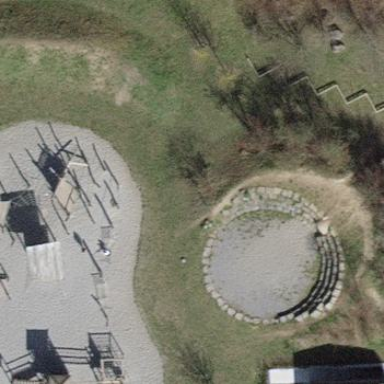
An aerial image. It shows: Playground area for leisure activities on the land.